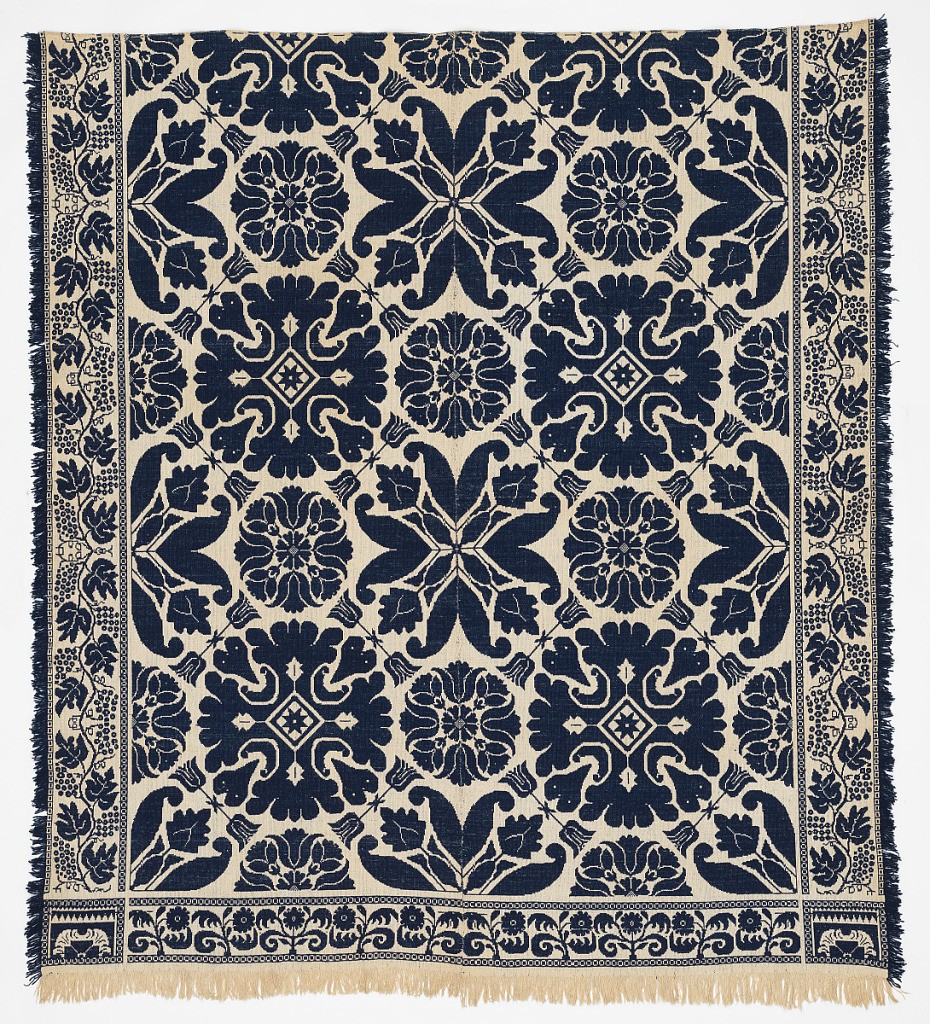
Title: Coverlet
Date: ca. 1850
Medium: cotton, wool Technique: two interconnected plain weave structures
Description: Very large scale rosette medallion pattern in offset rows. Each row has a large medallion alternating with a small medallion. The small medallions are the same in each offset row, but the two large medallions are different. Grape vine border at sides and at bottom a border of small plants. The two borders terminate at the corners which are filled in with a square containing a half medallion. Fringe at sides created by weft loops. Warp creates fringe at bottom. Top turned under and hemmed. Two loomed widths sewn together.